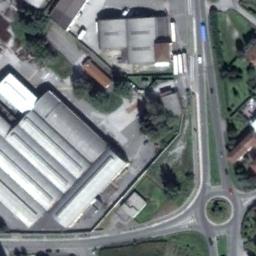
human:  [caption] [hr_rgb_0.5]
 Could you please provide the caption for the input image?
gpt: There are several moving vehicles on the road at the roundabout, Many buildings and some trees and a few lawns around the roundabout .

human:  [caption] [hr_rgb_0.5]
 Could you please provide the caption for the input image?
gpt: There are several buildings beside the roundabout .

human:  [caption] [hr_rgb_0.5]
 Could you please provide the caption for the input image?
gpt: The roundabout is on the grass next to trees and buildings .

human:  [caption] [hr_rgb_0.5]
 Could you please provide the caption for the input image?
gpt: The roundabout with four exits and entrances is next to some buildings .

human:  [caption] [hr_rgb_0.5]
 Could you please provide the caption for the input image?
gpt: There are some white buildings and green lawns near the roundabout .